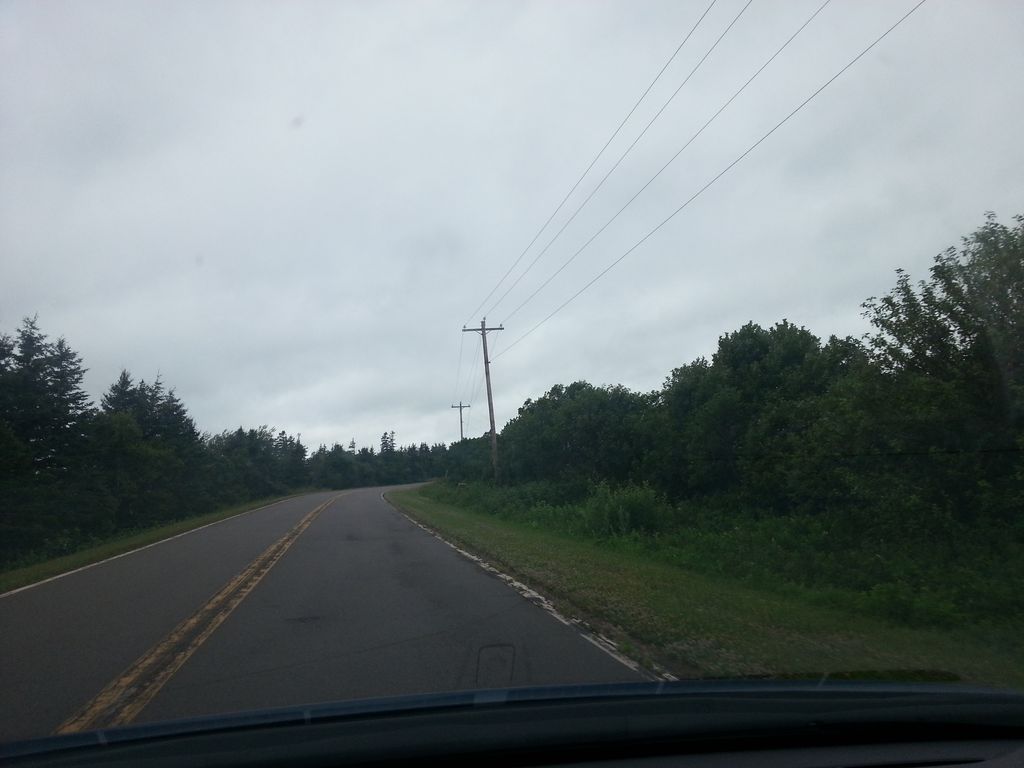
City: charlottetown